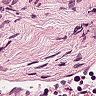
Metastatic tissue present: no